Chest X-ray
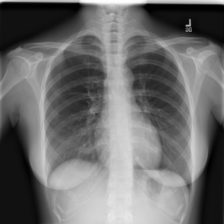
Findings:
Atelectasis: negative
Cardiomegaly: negative
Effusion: negative
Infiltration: negative
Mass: negative
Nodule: negative
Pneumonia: negative
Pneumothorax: negative
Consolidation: negative
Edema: negative
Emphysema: negative
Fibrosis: negative
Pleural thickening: negative
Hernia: negative